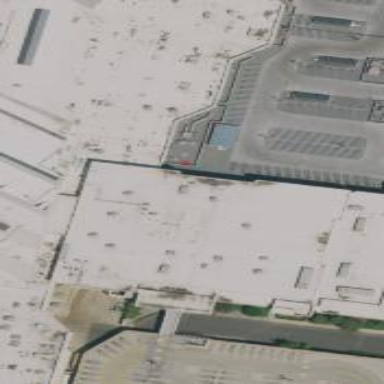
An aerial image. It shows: Retail building.